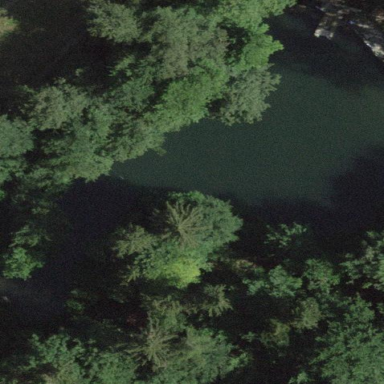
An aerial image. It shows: Peaceful pond surrounded by nature.